Fundus camera: zeiss
Shooting center: midpoint
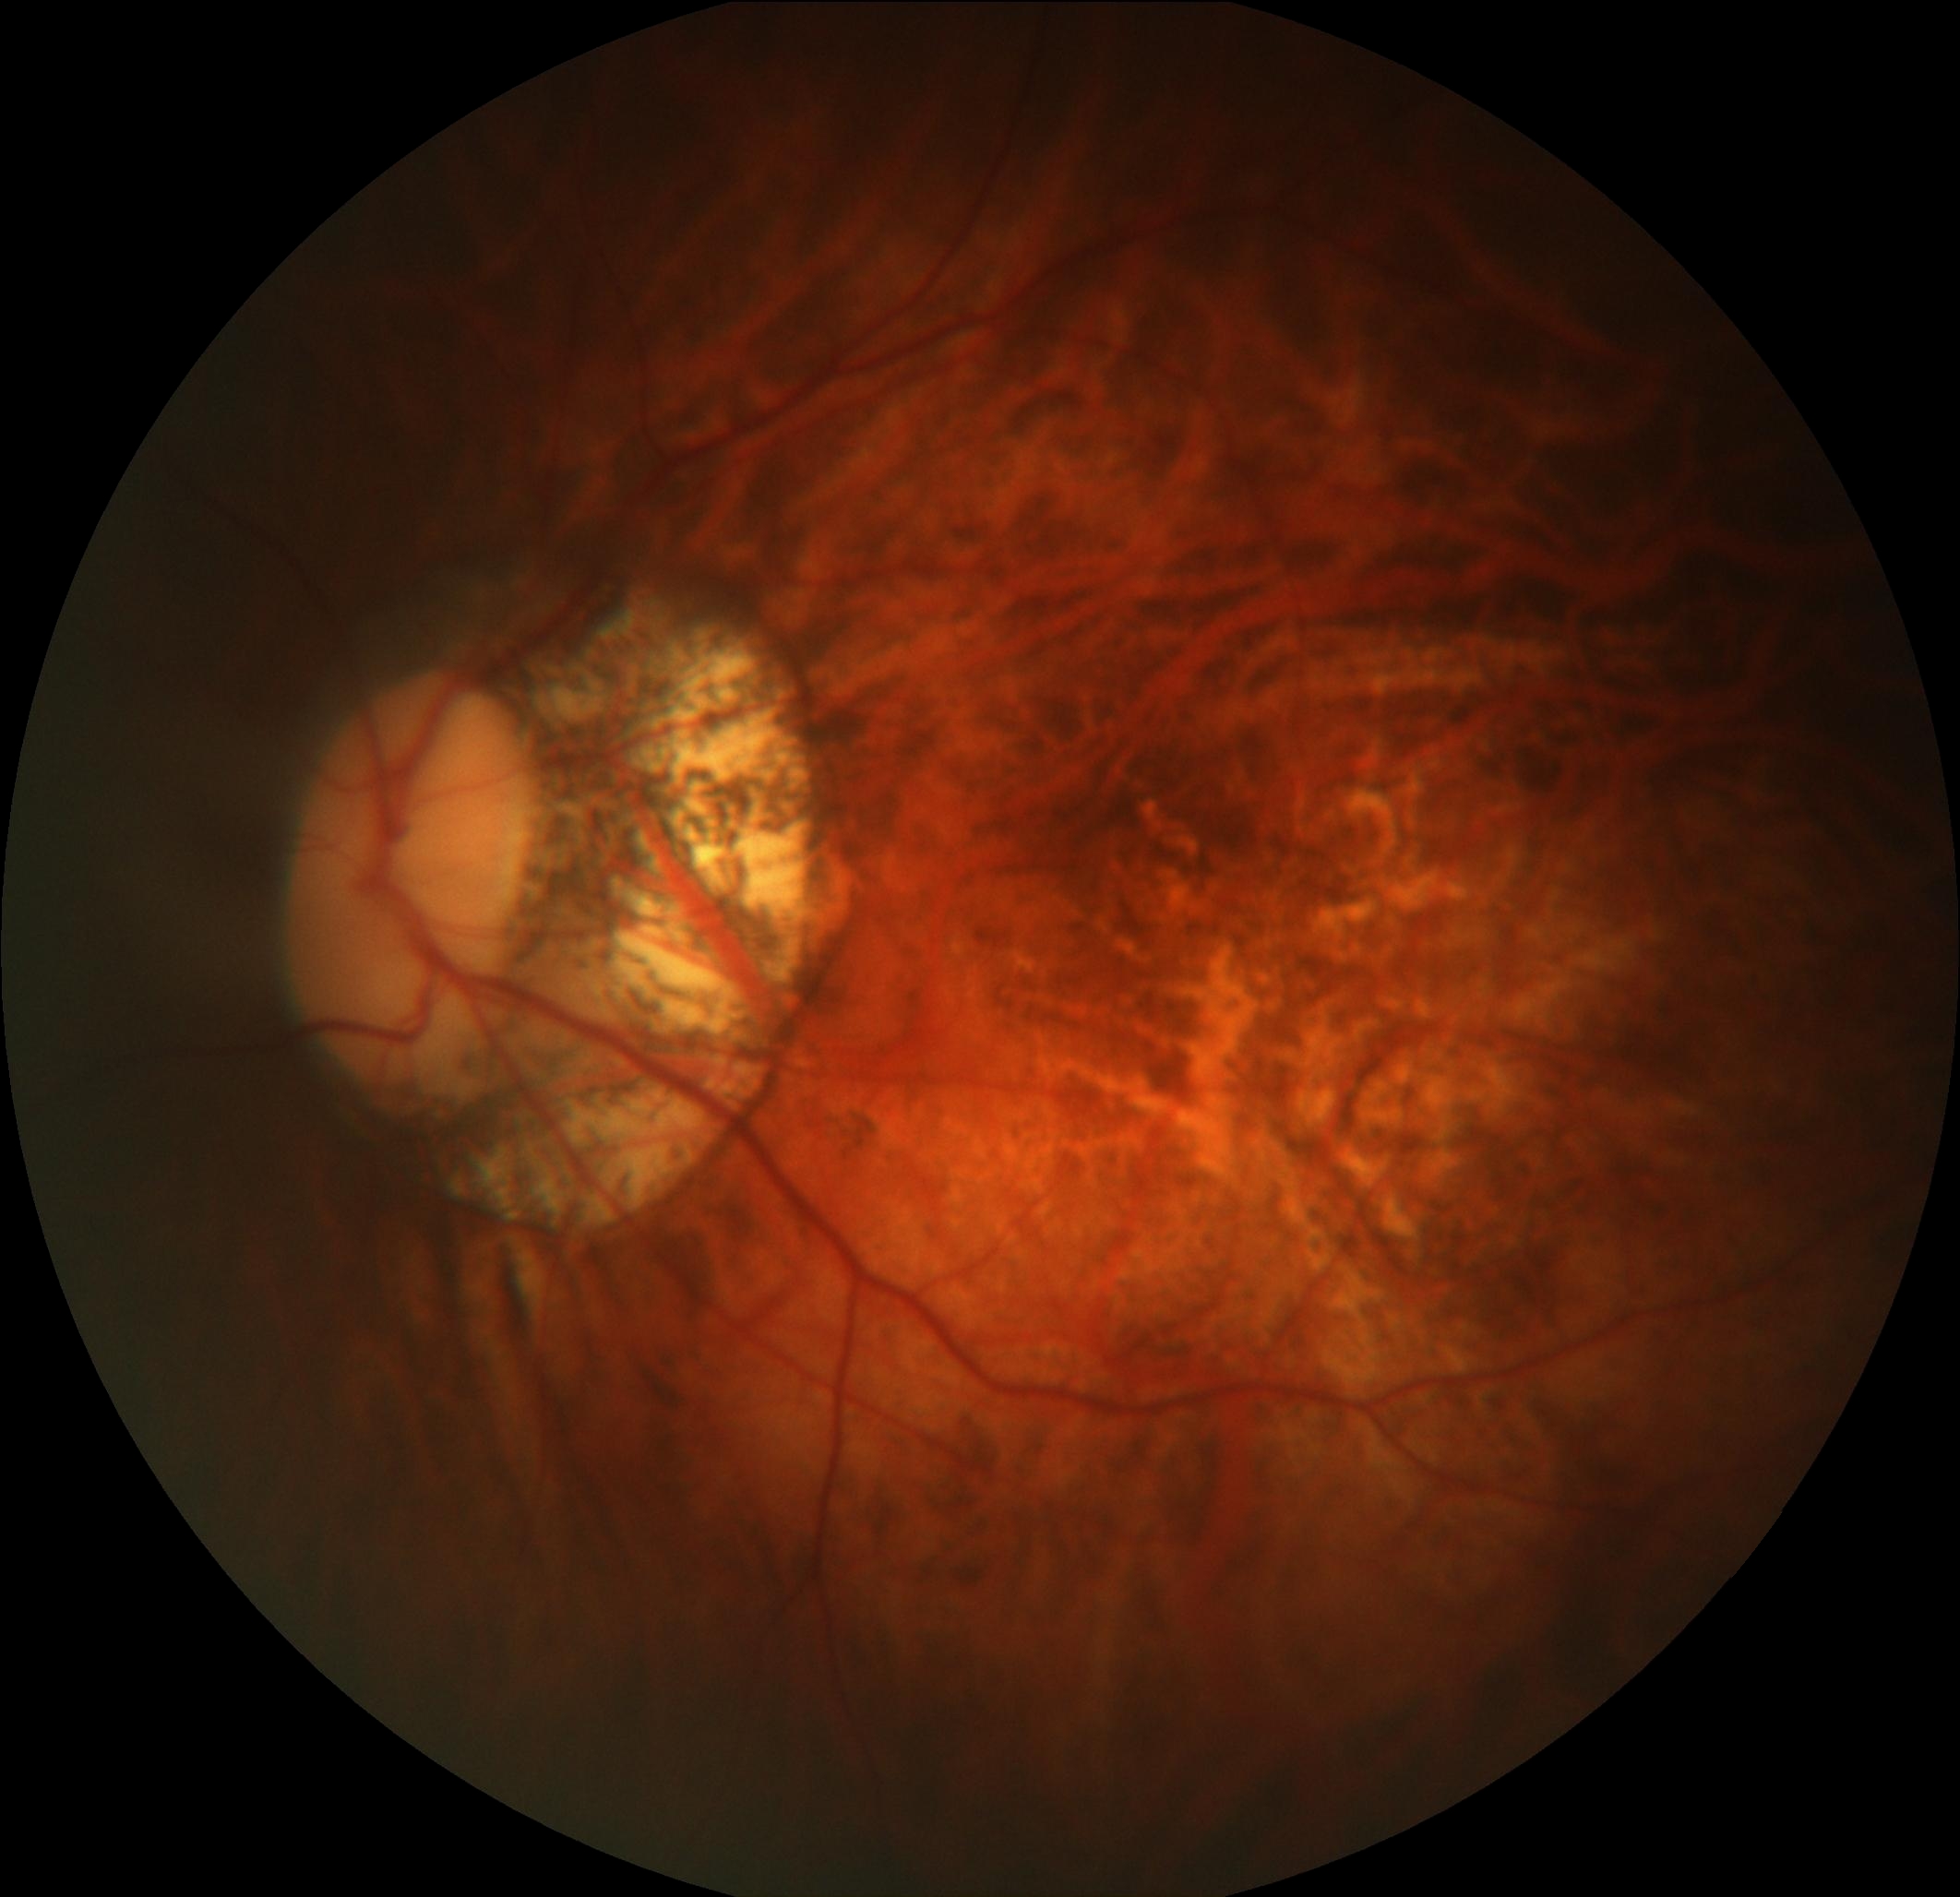
Pathologic myopia: yes
Patchy retinal atrophy: present
Retinal detachment: absent